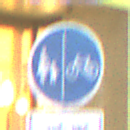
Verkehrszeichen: GetrennterRadUndGehwegRadwegRechts
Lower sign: BesondereFahrzeugeUndTransportgueter8
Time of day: Night
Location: Outdoor (Urban)
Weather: PartlyCloudy
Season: NotSpecified
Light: Artificial